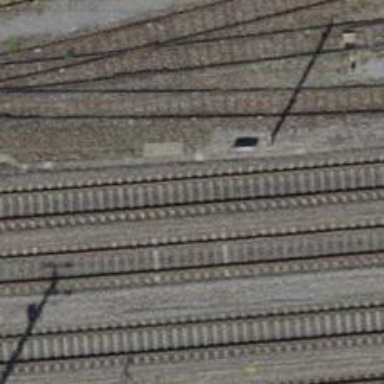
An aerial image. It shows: Single railway track with electrification through contact line.